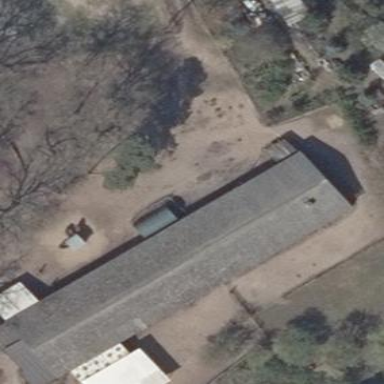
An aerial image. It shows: Stable.